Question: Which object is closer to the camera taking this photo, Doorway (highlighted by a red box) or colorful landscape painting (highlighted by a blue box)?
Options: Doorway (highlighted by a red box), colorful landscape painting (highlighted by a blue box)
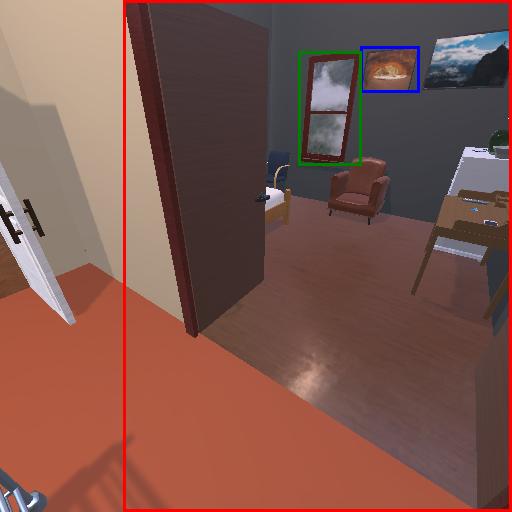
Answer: Doorway (highlighted by a red box)